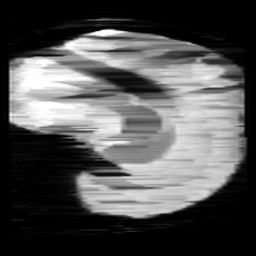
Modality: minIP
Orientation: sagittal
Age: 12
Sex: female
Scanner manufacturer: siemens
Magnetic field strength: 3 T
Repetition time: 0.027 s
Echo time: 0.02 s